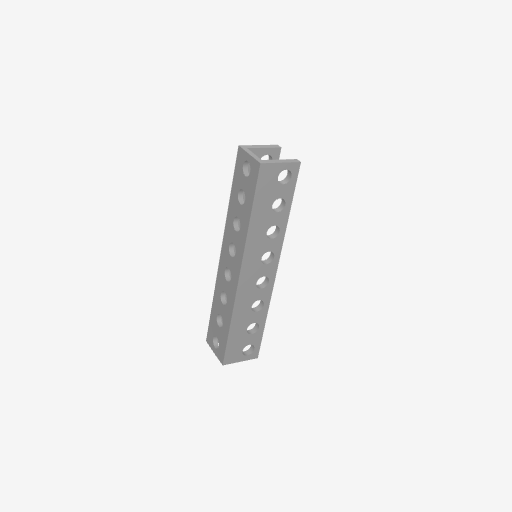
Part: UBeam8H